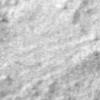
Label: no_change